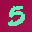
Label: 5